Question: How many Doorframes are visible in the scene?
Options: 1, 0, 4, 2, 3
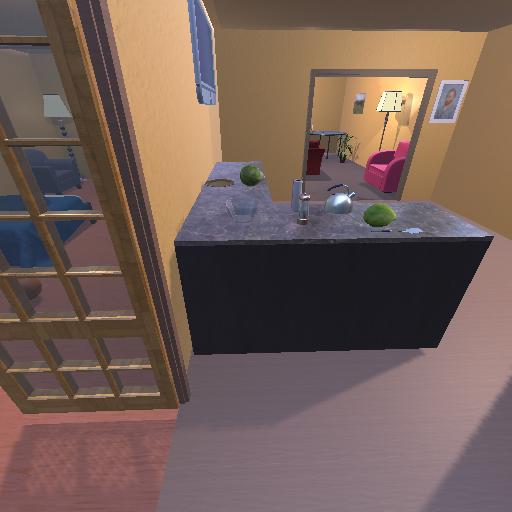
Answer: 1